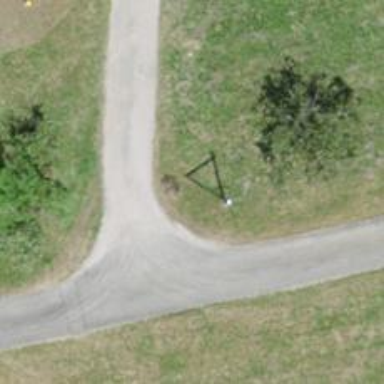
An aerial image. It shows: Guidepost with information.